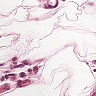
Metastatic tissue present: no